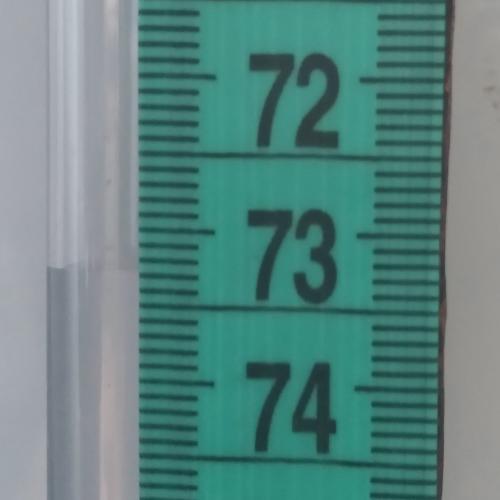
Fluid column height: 73.3 cm